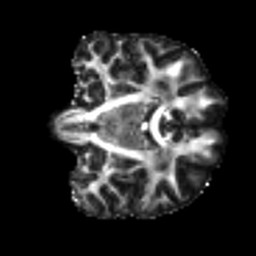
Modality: FA
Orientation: coronal
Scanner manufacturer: siemens
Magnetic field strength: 3 T
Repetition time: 4 s
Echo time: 0.0594 s